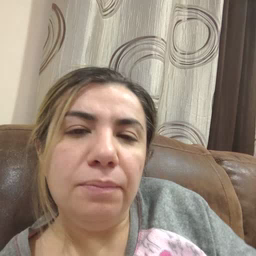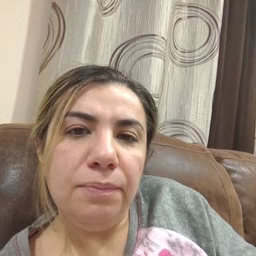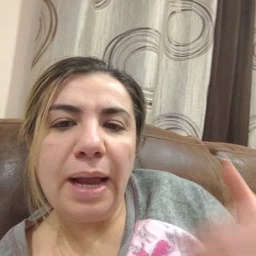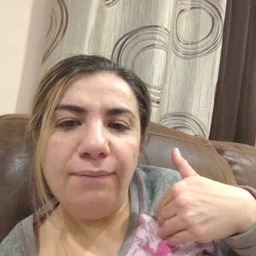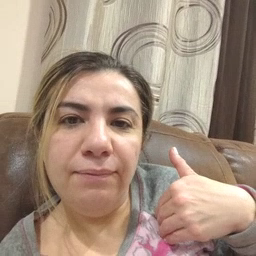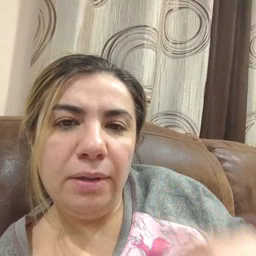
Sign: haveto